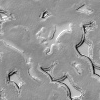
Atmospheric dust classification: not_dusty